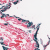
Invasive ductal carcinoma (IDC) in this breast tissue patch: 0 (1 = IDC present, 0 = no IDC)